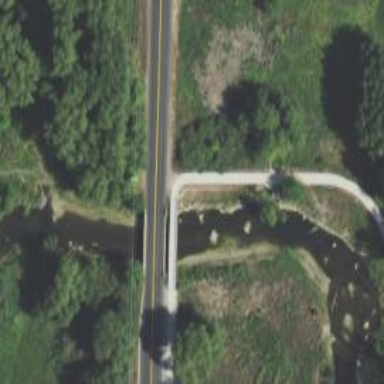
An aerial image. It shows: Tertiary road with bridge.